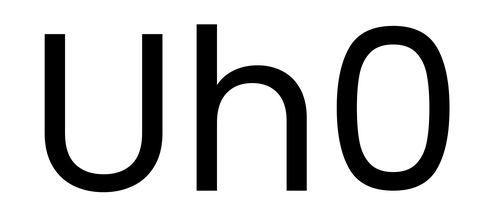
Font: Poppins-Regular